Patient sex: F
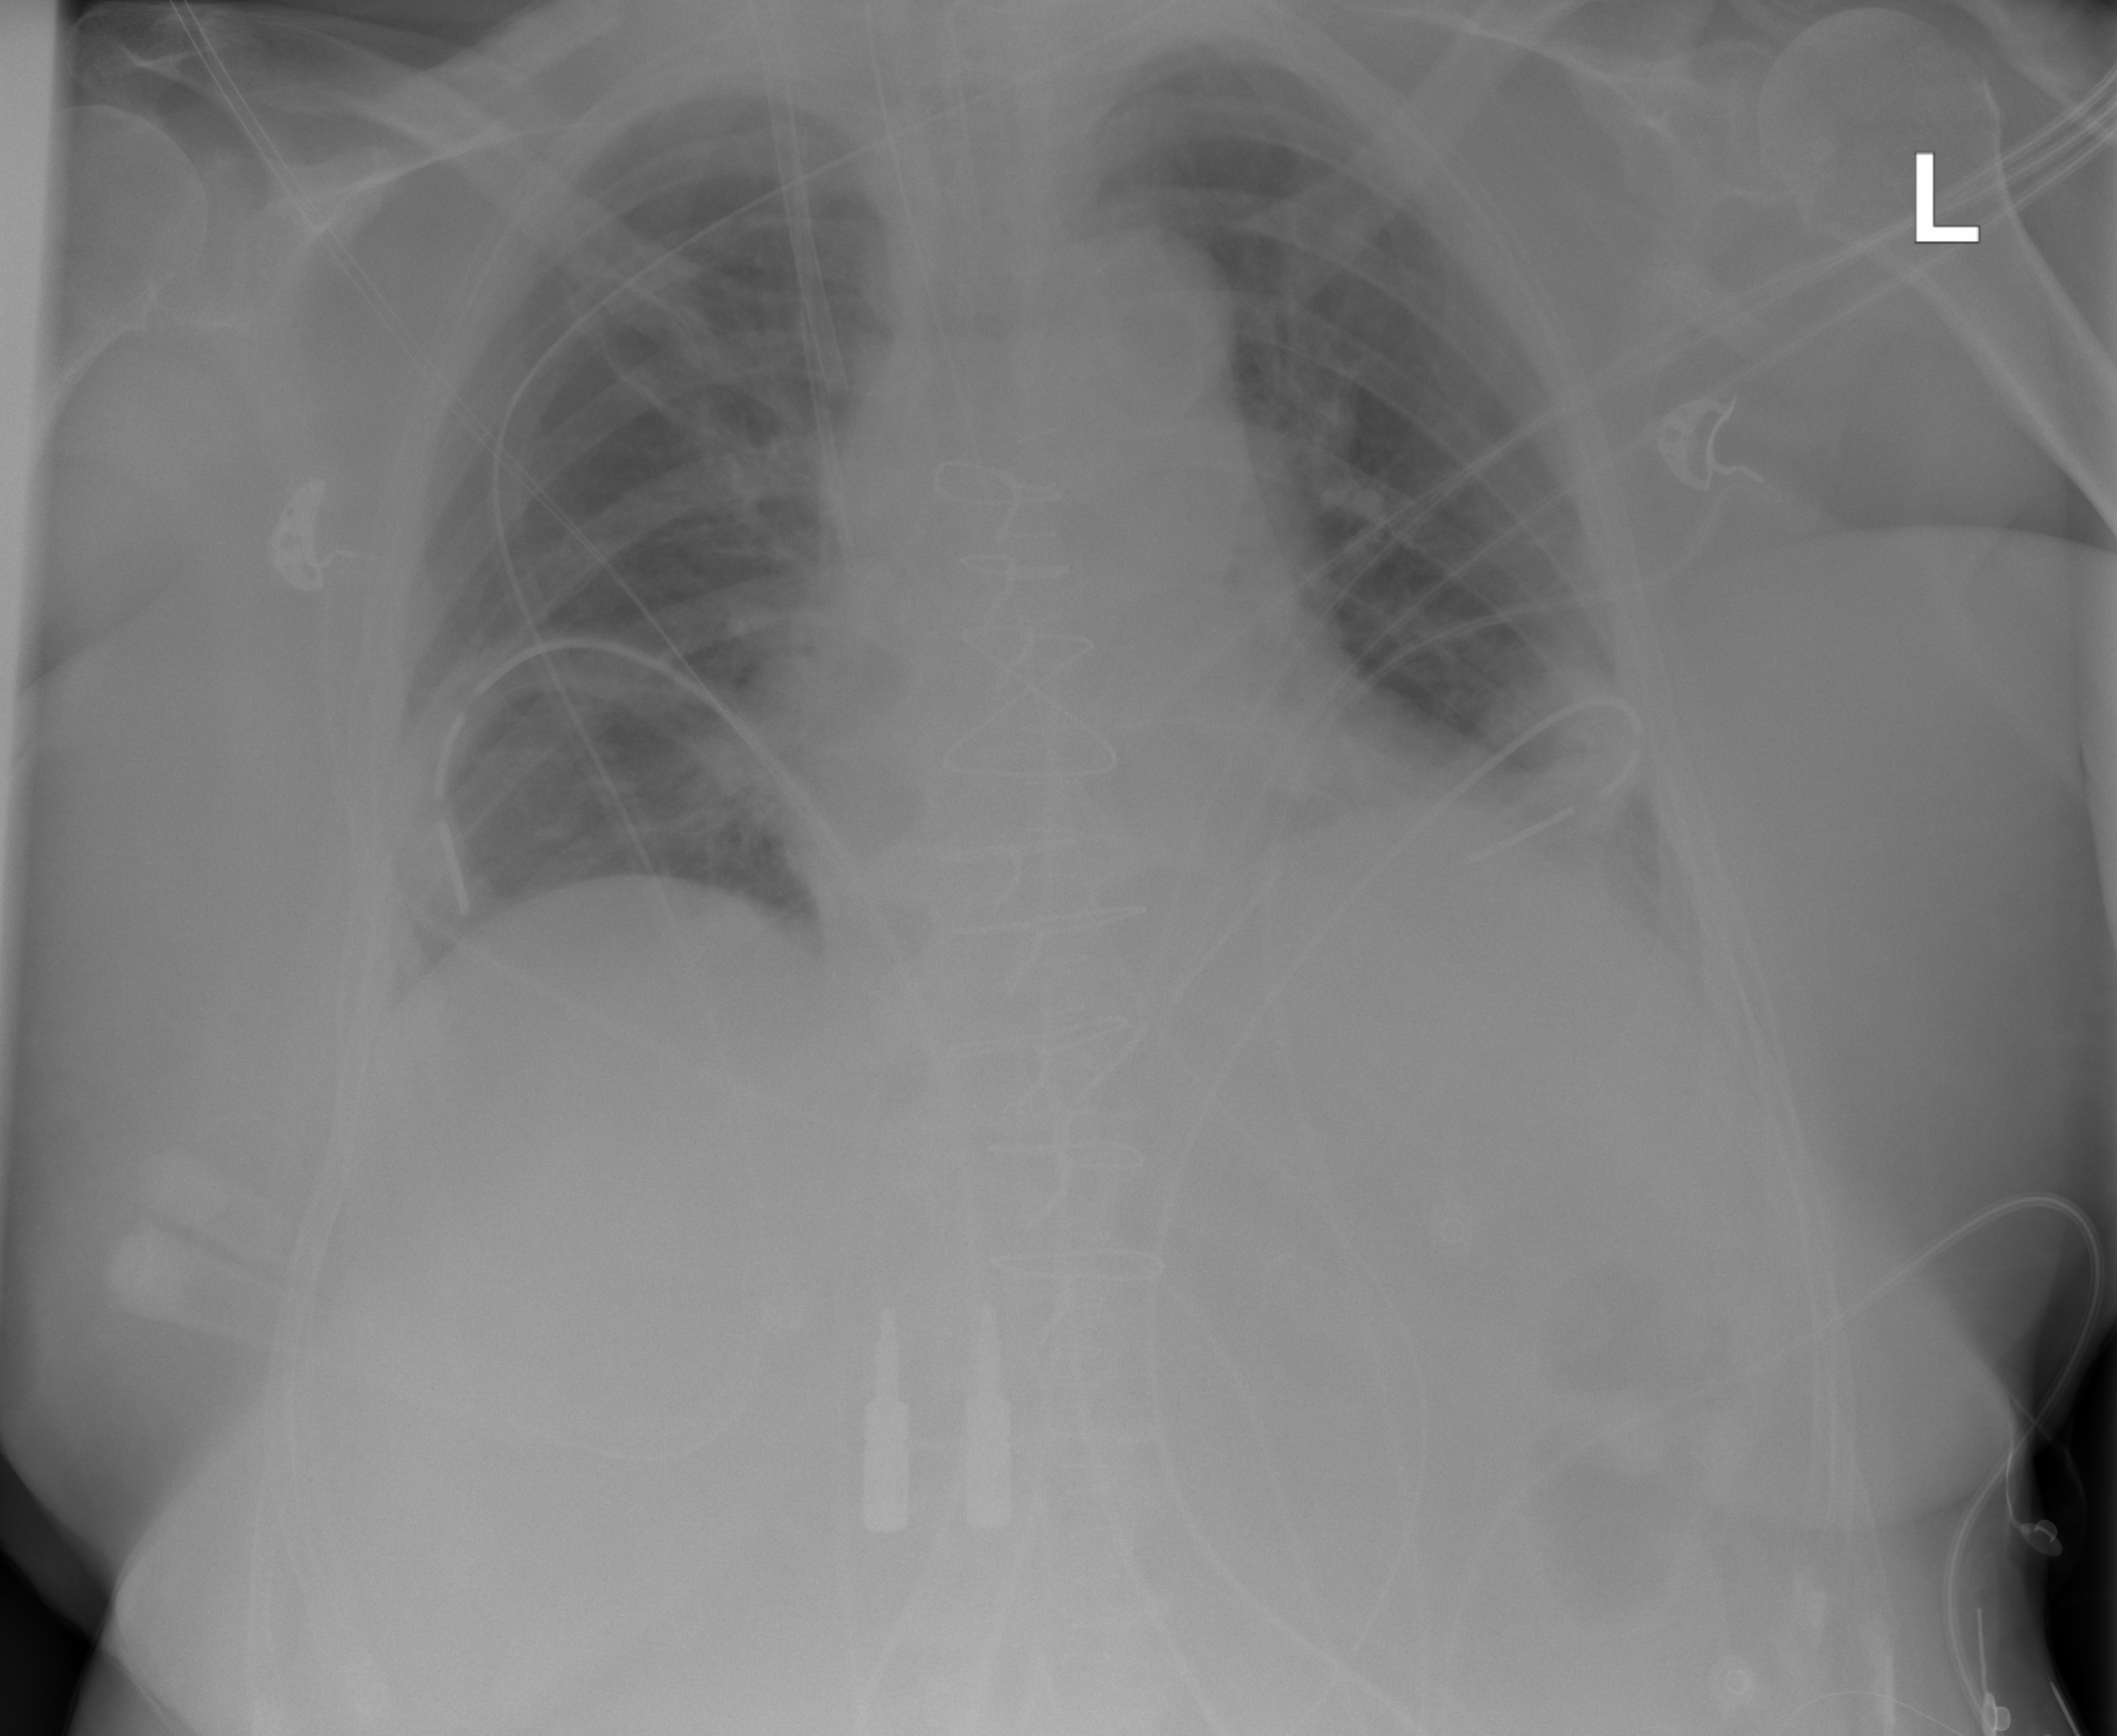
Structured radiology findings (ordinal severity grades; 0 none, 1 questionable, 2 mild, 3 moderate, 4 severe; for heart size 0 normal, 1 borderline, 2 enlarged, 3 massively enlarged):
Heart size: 0
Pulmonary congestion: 0
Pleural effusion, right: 0
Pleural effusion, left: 0
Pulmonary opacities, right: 0
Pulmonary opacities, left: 0
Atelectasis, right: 2
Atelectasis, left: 0